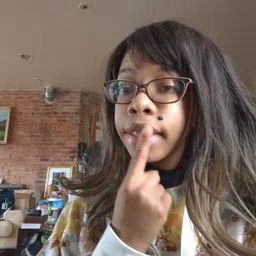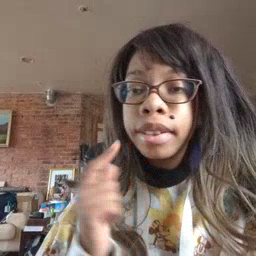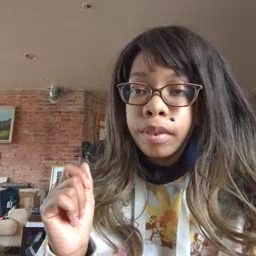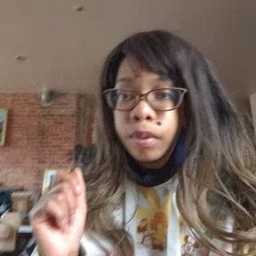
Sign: lips